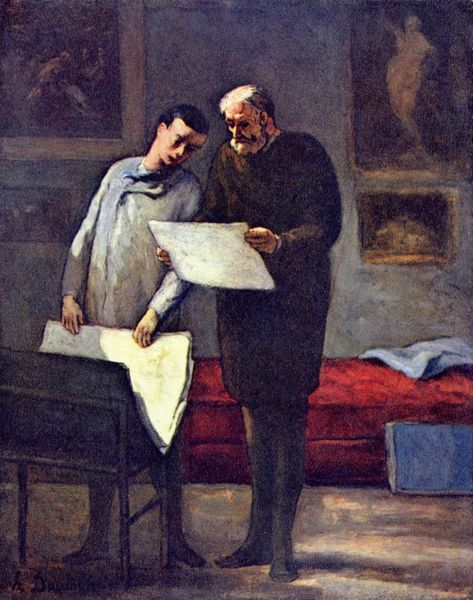
Titel: Ein junger Künstler erhält Ratschläge
Künstler: Honoré Daumier
Standort: Washington (District of Columbia)
Institution: National Gallery of Art
Schlagwörter: akt, blau, blätter, dunkel, gemälde, mann, schatten, weiß, akte, aquarell, cezanne, gelb, impressionismus, menschen, ocker, braun, frau, grau, kleid, licht, männer, raum, schwarz, szene, tisch, zeichnung, zimmer, blick, rot, malerei, alt, bart, jacke, jung, wand, halten, rahmen, stehen, vollbart, bild, hände, innenraum, schauen, öl, boden, mantel, stehend, decke, vater, blatt, bilder, bilderrahmen, papier, sofa, bogen, zwei, lehrer, weis, kissen, painting, salon, atelier, maler, bett, gestell, couch, junge, zeigen, galerie, alter, künstler, kittel, auswahl, stiefel, entwurf, portraits, anschauen, betrachten, ausstellung, liege, werkstatt, diskussion, mappe, ständer, kanape, kaufen, kunde, sammlung, kabinett, schüler, ansehen, hängung, kunsthandel, entwürfe, sohn, akademie, meister, käufer, koffer, vorrat, studio, zeichnungen, professor, stifel, grauhaarig, beratung, rat, begutachtung, mackt, galerei, bilderwand, kanapee, mante, lehrling, prüfung, maestro, bilderschau, galerist, zeuchnungen, 1890, betrachten bild, prüfer, ma00e, mapp, akademe i, pfüfliing